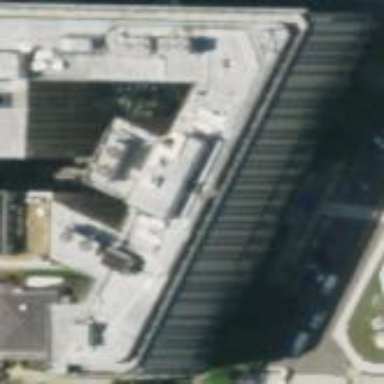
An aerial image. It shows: Public government office.